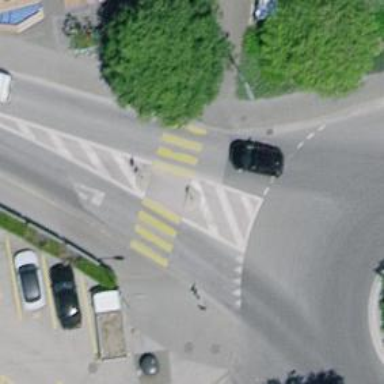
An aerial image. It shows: Kerb serving as barrier.